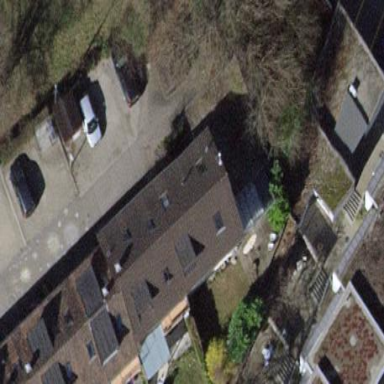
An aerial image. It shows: Terrace building.